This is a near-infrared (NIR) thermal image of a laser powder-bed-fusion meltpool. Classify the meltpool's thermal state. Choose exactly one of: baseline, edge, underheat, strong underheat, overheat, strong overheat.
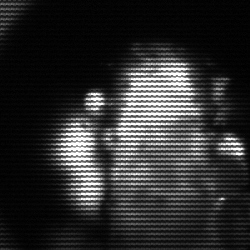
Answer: strong underheat